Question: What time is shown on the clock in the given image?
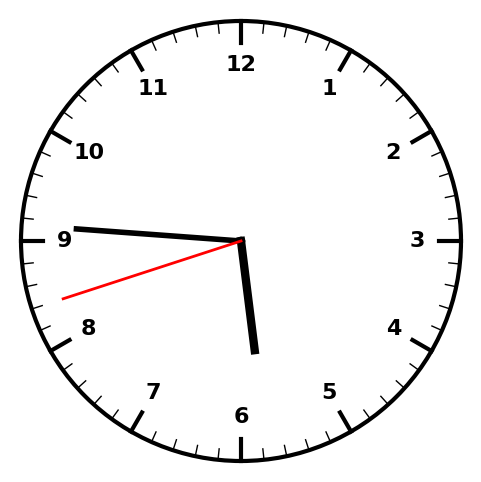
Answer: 05:45:42